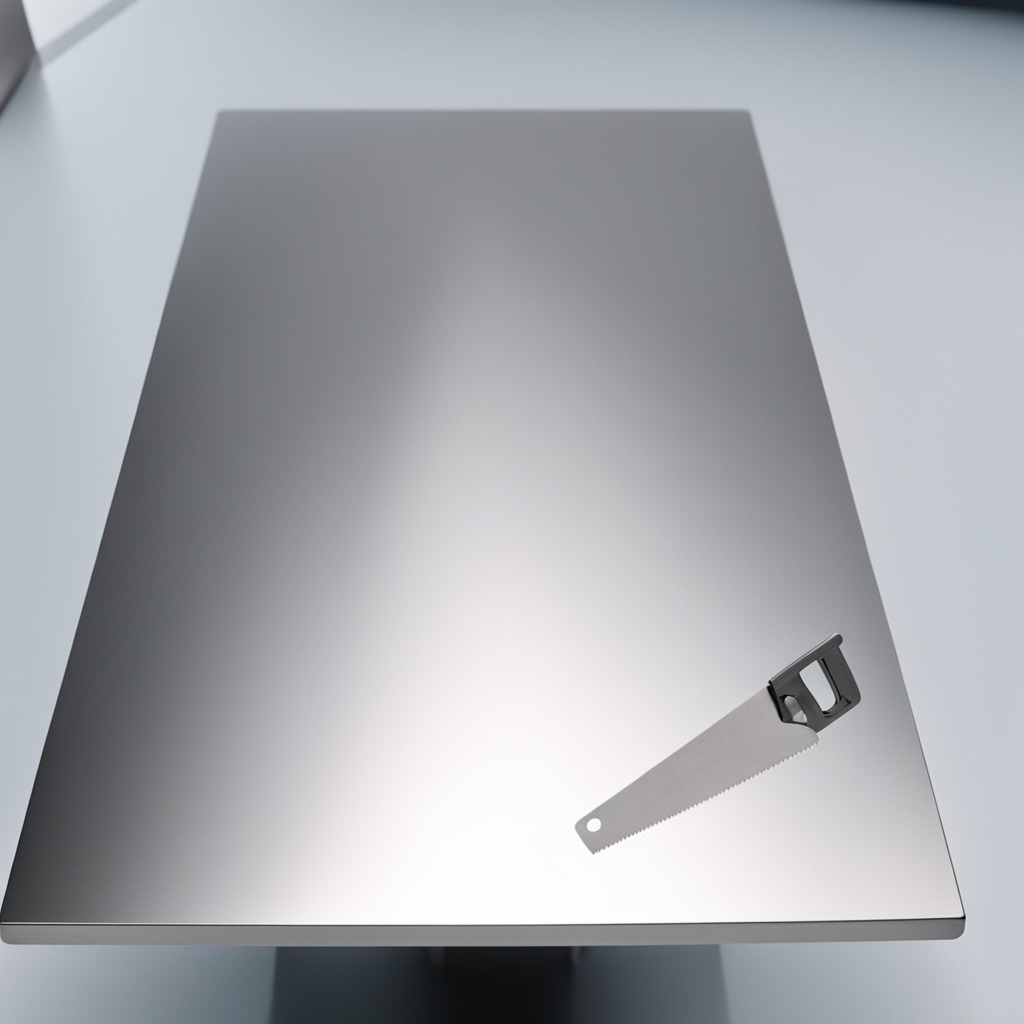
A metal saw is lying on the stainless steel table.